Field crop: maize
Growth stage: 2
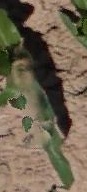
Species: maize